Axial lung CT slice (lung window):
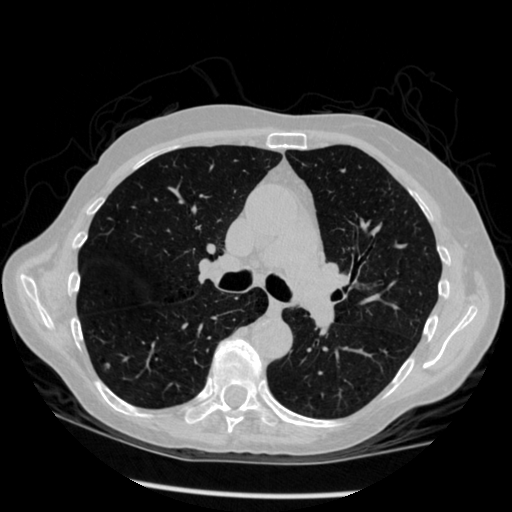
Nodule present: yes
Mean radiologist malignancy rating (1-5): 2.667